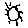
Label: sun